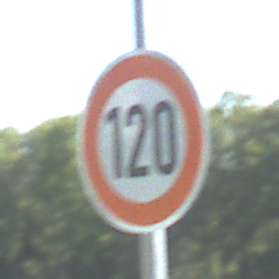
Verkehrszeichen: Geschwindigkeit120
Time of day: Midday
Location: Outdoor (Nature)
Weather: Clear
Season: NotSpecified
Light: Natural